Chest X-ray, AP view. Patient: 33 years old, sex M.
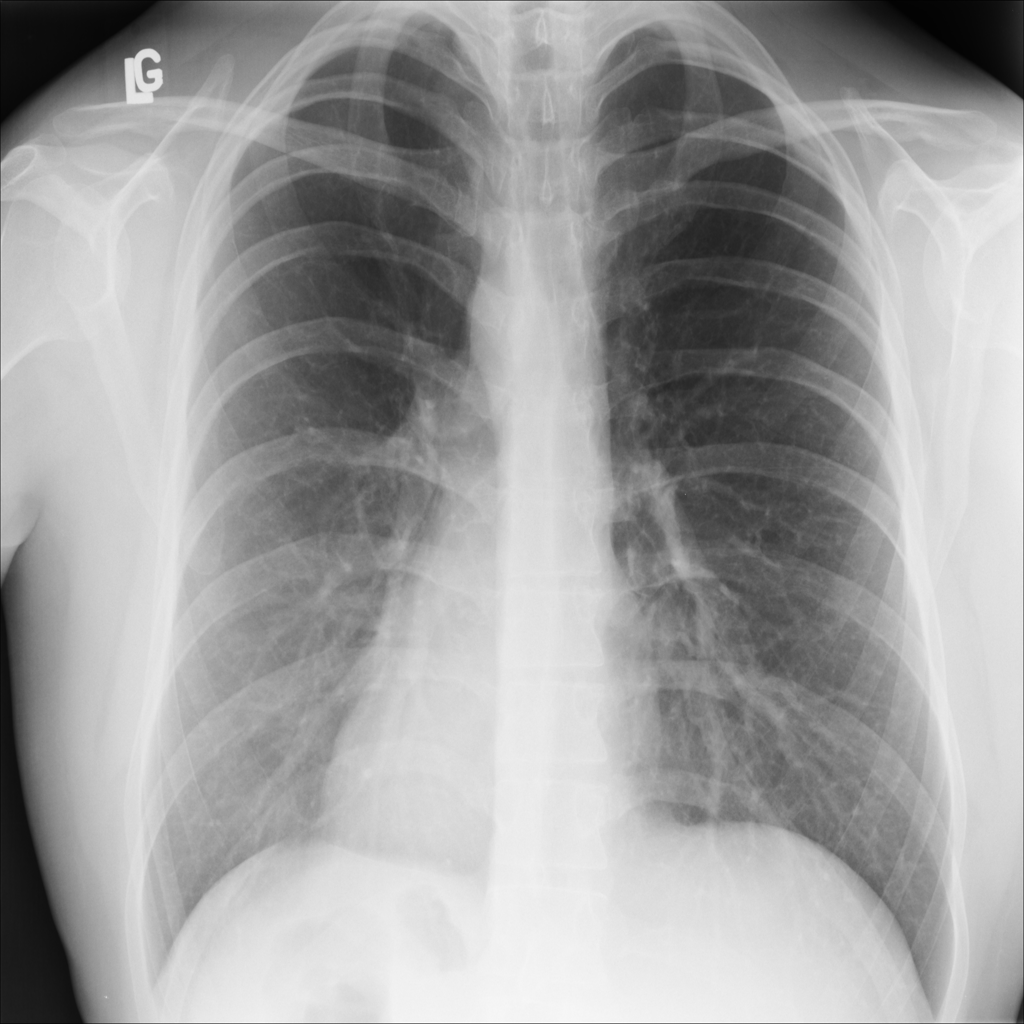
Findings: No Finding